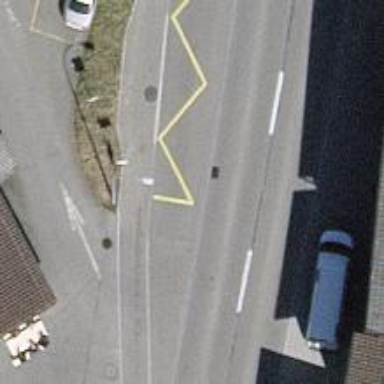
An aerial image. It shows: Platform for public transport and road usage.